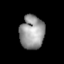
Tissue: lung
Cell type: Endothelial cells
Senescence score: 0.6238
Nuclear area (px): 802
Mean DAPI intensity: 152.458